Question: I'm working on proof-of-concept application using Google Maps V3 API. I have a database with a list of all cities and their center points in ('lat','lng') format. When I open a random city from the database, the map is centered to the center point and switches to Street View view.
: sometimes there are user submitted photos and no "walk" feature in this case. Here is an example of such a photo which is also a part of Street View layer:

Is there a way to avoid these user photos and are they different from Google Maps API standpoint from the real photos made by Google drivers with "walk" feature? I need a way to skip to the next nearest point with "proper" Street View photo from a Google car.
is there a way/algorithm to find the nearest street view point to the coordinates given?
'''
var point = new google.maps.LatLng(data[0].lat, data[0].lng);
var webService = new google.maps.StreetViewService();
var checkaround = 5000;
webService.getPanoramaByLocation(point,checkaround ,function(panoData) {
if(panoData){
if(panoData.location){
if(panoData.location.latLng){
window.map.setCenter(panoData.location.latLng);
window.map.setZoom(14);
var panoramaOptions = {
position: panoData.location.latLng,
pov: {
heading: 34,
pitch: 10
}
};
var panorama = new google.maps.StreetViewPanorama(document.getElementById('pano'), panoramaOptions);
map.setStreetView(panorama);
}
}
}
});
'''
I can't publish it on jsfiddle as there is a php backend with database, but with the code above and a test point ('lat','lng') = (54.226978, 49.568459) you can recreate the problem, you'll see the photo and not the Street View. However, this city and this very point is covered by Street View.
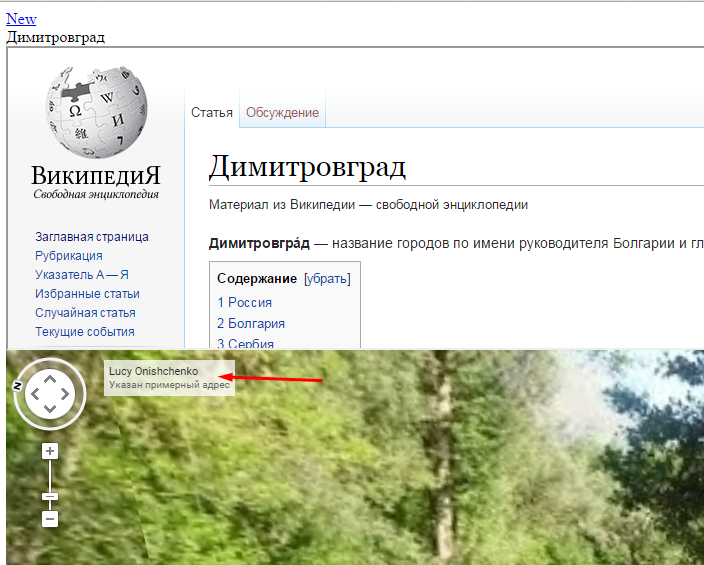
Answer: The problem might be that your calling 'getPanoramaByLocation()'. It might work if you omit that, and just do this:
'''
var point = new google.maps.LatLng(54.226978, 49.568459);
window.map.setCenter(point);
window.map.setZoom(14);
var panoramaOptions = {
position: point,
pov: {
heading: 34,
pitch: 10
}
};
var panorama = new google.maps.StreetViewPanorama(document.getElementById('pano'), panoramaOptions);
map.setStreetView(panorama);
'''
Or if you want to 'getPanoramaByLocation()' you should call 'setPano()' in the callback like this:
'''
var point = new google.maps.LatLng(data[0].lat, data[0].lng);
var panorama = new google.maps.StreetViewPanorama(document.getElementById('pano'));
var webService = new google.maps.StreetViewService();
var checkaround = 5000;
webService.getPanoramaByLocation(point,checkaround ,function(panoData) {
if(panoData){
if(panoData.location){
if(panoData.location.latLng){
window.map.setCenter(panoData.location.latLng);
window.map.setZoom(14);
panorama.setPano(panoDdata.location.pano);
panorama.setPov({
heading: 34,
pitch: 10
});
panorama.setVisible(true);
map.setStreetView(panorama);
}
}
}
});
'''